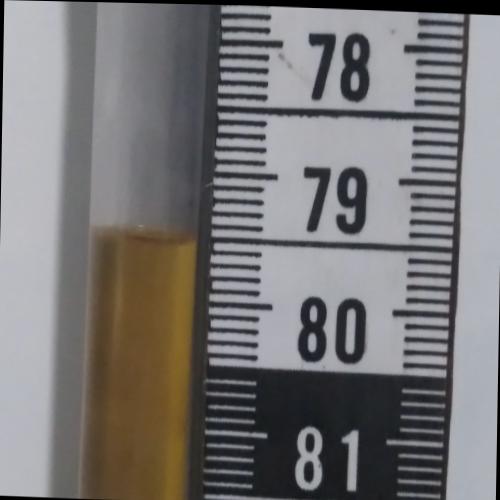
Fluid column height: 79.5 cm